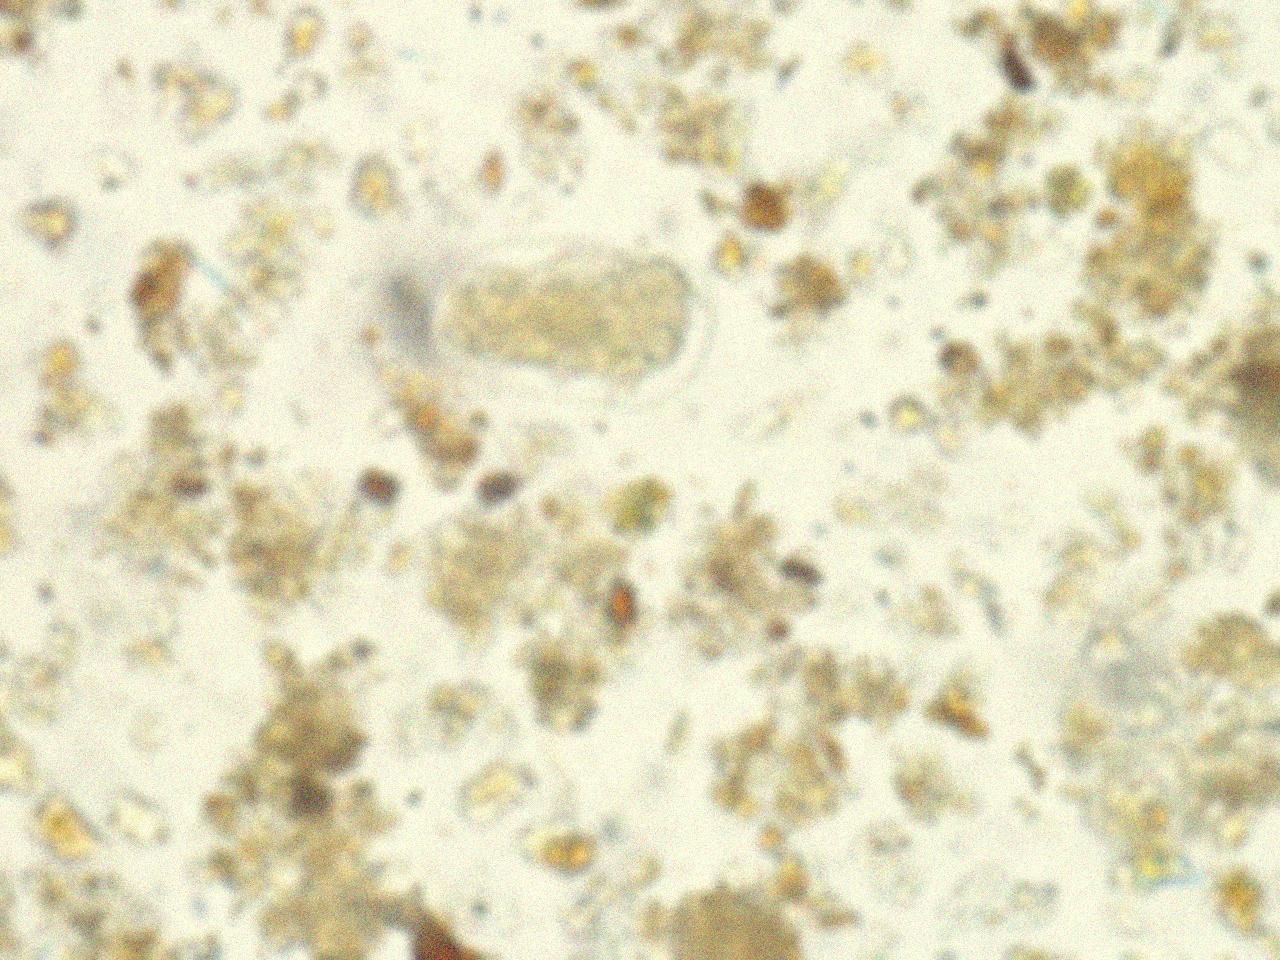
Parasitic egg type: Hookworm egg